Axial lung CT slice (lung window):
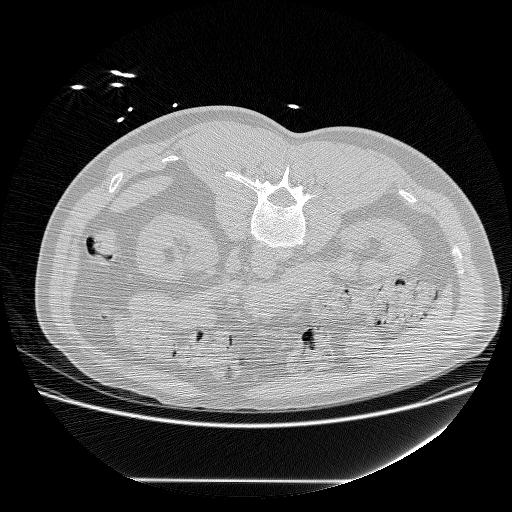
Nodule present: no